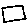
Label: square